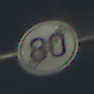
Verkehrszeichen: EndeGeschwindigkeit80
Umgebung: Outdoor, Beach
Tageszeit: MorningAfternoon
Wetter: PartlyCloudy
Licht: Natural
Jahreszeit: NotSpecified
Kontrast: HighContrast